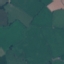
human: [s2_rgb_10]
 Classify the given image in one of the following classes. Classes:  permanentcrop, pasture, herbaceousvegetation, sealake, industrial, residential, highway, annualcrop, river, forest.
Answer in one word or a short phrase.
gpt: Pasture